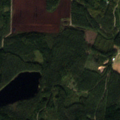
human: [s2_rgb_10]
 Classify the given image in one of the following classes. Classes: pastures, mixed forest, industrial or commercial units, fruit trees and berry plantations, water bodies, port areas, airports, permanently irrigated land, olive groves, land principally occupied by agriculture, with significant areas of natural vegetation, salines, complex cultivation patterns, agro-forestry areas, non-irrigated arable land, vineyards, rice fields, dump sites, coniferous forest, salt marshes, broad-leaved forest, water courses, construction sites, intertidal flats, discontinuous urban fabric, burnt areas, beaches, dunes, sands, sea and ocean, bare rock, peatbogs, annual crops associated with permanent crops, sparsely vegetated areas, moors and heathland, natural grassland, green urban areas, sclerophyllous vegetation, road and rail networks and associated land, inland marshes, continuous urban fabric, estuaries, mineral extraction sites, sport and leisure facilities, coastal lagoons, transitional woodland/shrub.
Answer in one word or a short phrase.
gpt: coniferous forest, mixed forest, peatbogs